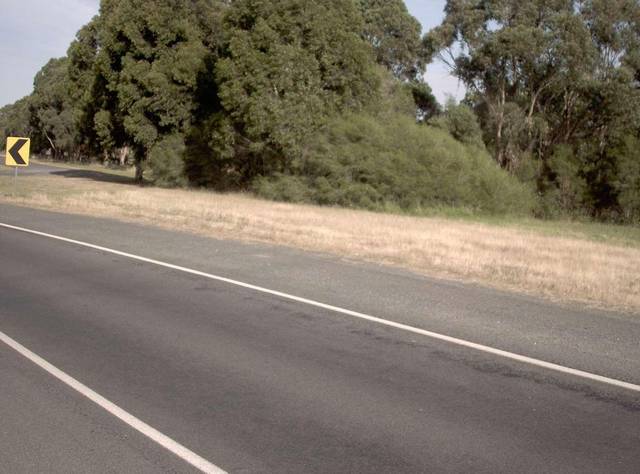
Region: Australia
Coordinates: -38.233, 146.381